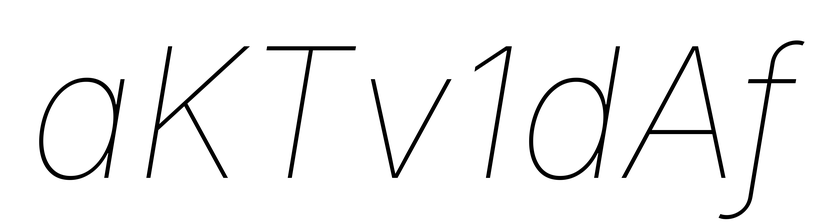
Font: Inter-Italic_Thin_Italic